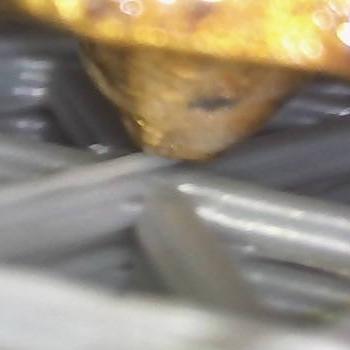
Flow rate: 48%